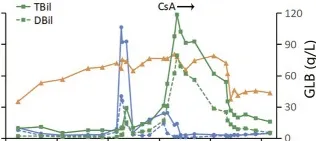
Both B cells and IgG increased simultaneously after HBV infection; (D) Treatment course: GLB increased first, followed by consecutive increases in ALT/AST and TBil to peak values. After anti-HBV treatment and use of PDN and CsA, GLB/IgG did not decrease significantly, TBil did not go back to normal, and new AIHA occurred. After adding RTX, the above indicators improved significantly.
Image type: pathology (immunostaining)